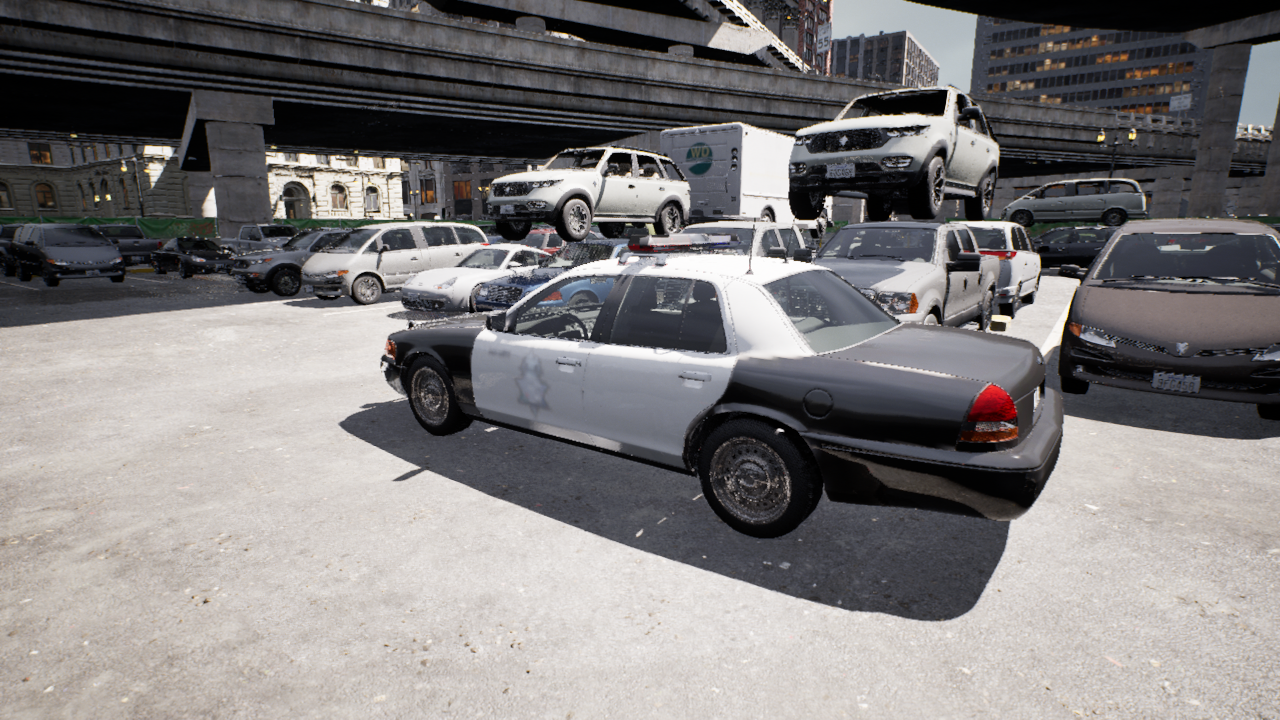
Venue: arterial
Lighting: clear day
Vehicle rig: sedan